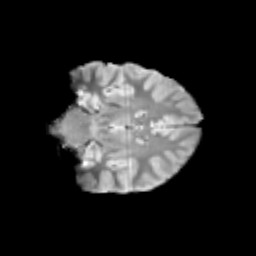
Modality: T2w
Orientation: coronal
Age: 11
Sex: male
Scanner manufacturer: siemens
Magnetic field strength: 3 T
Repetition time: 3.8 s
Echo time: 0.07 s